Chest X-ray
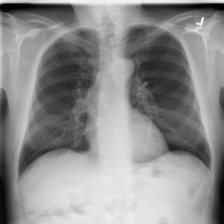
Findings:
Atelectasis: negative
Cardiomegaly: negative
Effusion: negative
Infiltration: negative
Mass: negative
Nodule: negative
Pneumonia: negative
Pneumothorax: negative
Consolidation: negative
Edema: negative
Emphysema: negative
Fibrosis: negative
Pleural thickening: negative
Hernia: negative